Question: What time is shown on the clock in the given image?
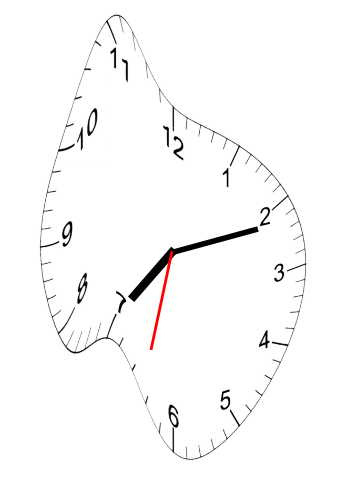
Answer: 07:11:32